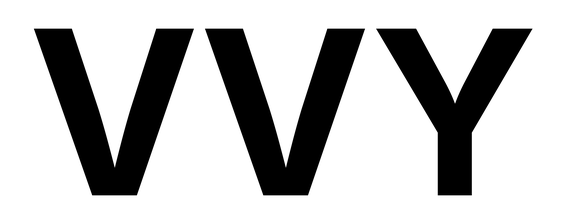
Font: Inter_Bold